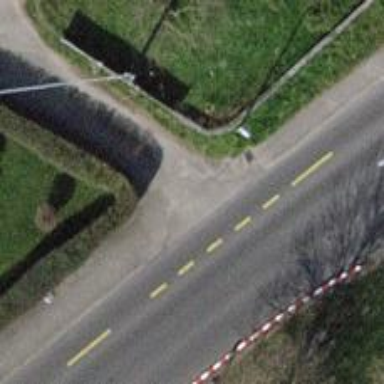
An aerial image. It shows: Unmarked crossing on asphalt footway.